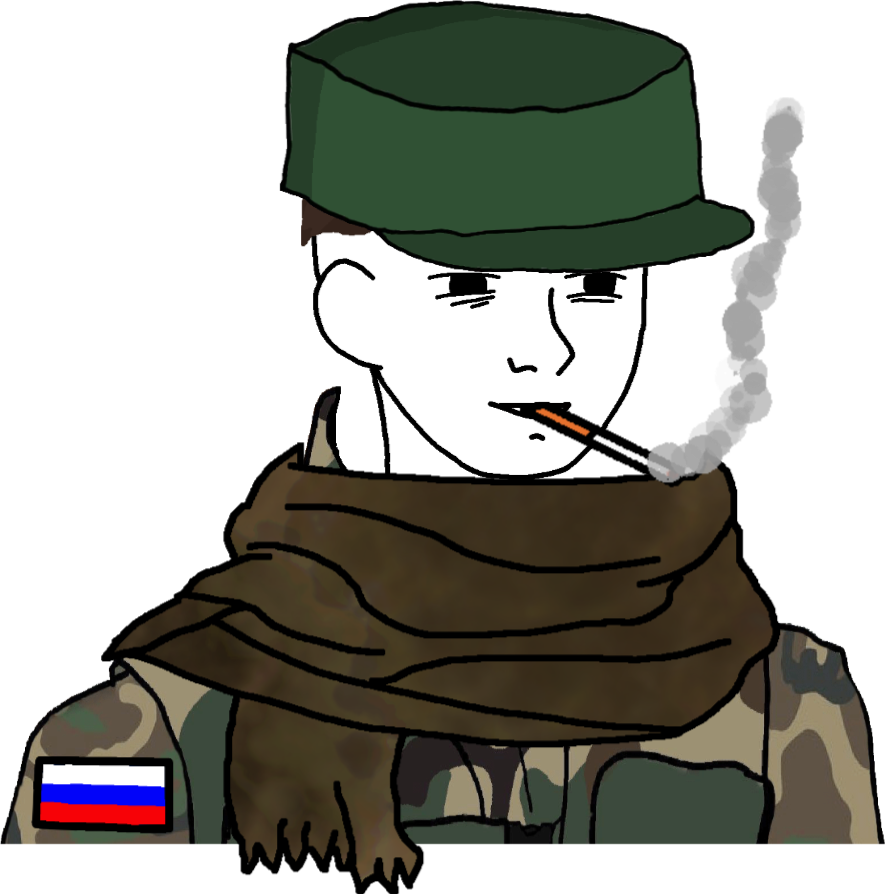
Label: 5_Twinkjak